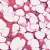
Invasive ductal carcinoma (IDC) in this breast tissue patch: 0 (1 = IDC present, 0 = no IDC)